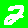
Digit: 2